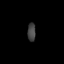
Tissue: prostate
Cell type: Myeloid cells
Senescence score: 0.2719
Nuclear area (px): 148
Mean DAPI intensity: 64.831